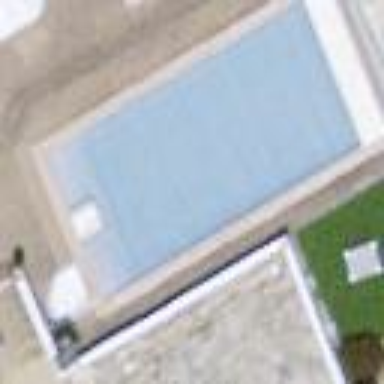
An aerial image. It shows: Swimming pool located in leisure land.